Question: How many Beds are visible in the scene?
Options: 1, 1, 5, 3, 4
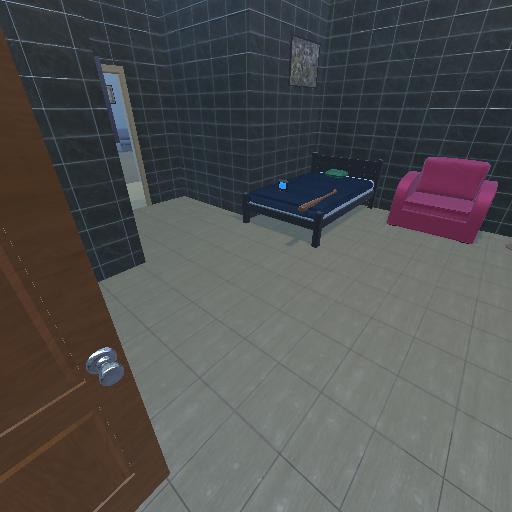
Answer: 1